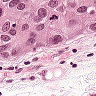
Metastatic tissue present: yes